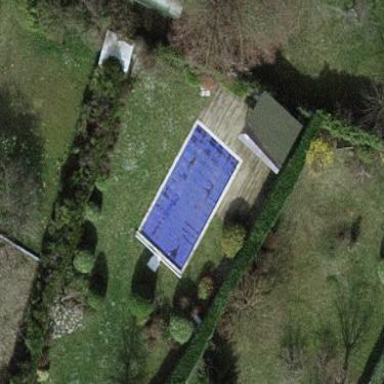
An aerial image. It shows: Swimming pool located in leisure land.